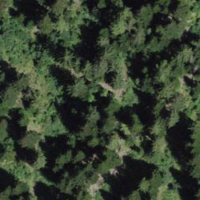
EUNIS habitat code: 43
Species observed at this site:
Tussilago farfara